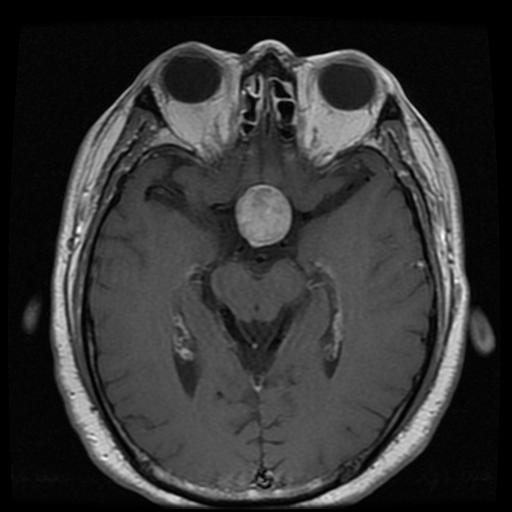
Label: pituitary